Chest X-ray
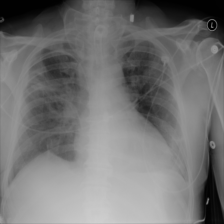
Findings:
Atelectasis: negative
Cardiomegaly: negative
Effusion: negative
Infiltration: negative
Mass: negative
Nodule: negative
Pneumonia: negative
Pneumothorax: negative
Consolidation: negative
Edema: negative
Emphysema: negative
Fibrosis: negative
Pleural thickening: negative
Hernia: negative